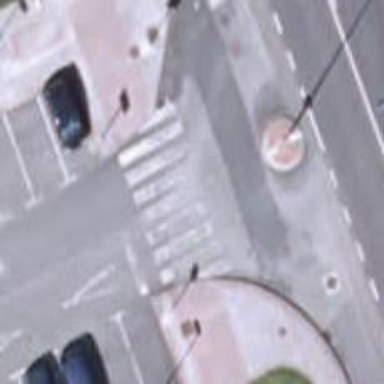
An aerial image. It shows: Marked road crossing.